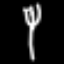
Label: fork